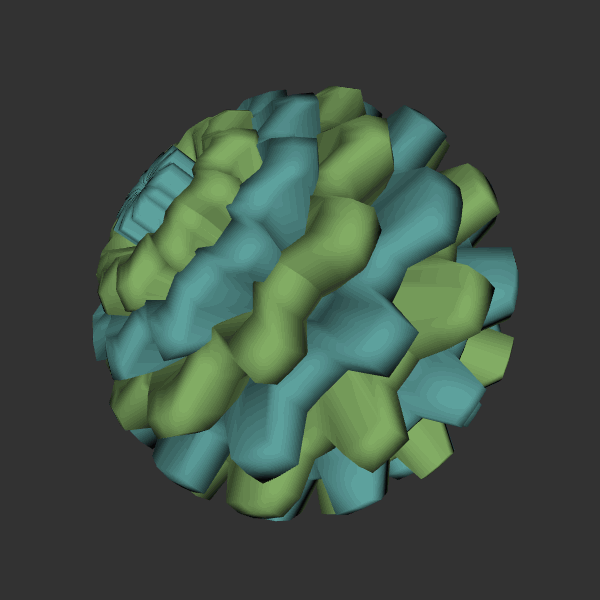
Background: dark